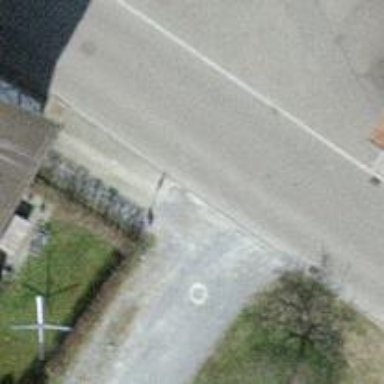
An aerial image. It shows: Bus stop with platform for public transport.